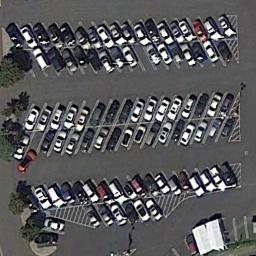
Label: parking_lot